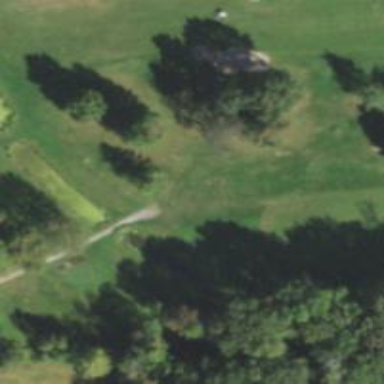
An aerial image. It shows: Pathway for golfing.